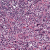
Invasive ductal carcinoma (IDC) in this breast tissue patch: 1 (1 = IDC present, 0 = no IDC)